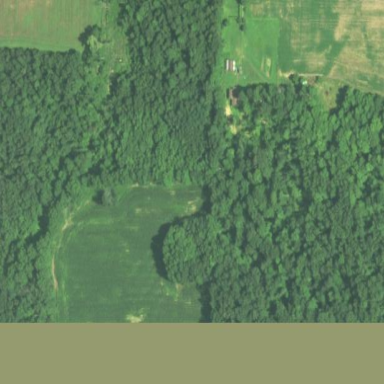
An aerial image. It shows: Beautiful woodland area.